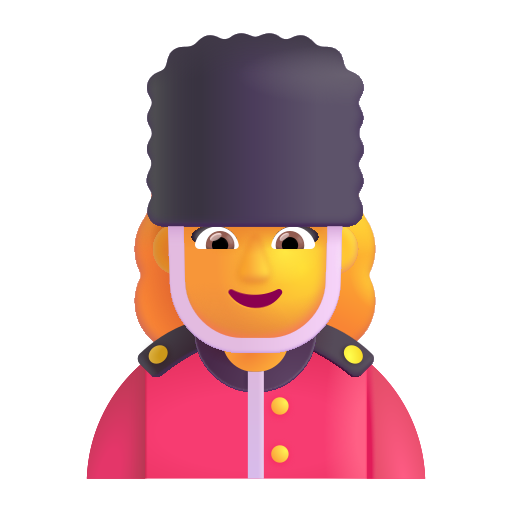
woman guard color default